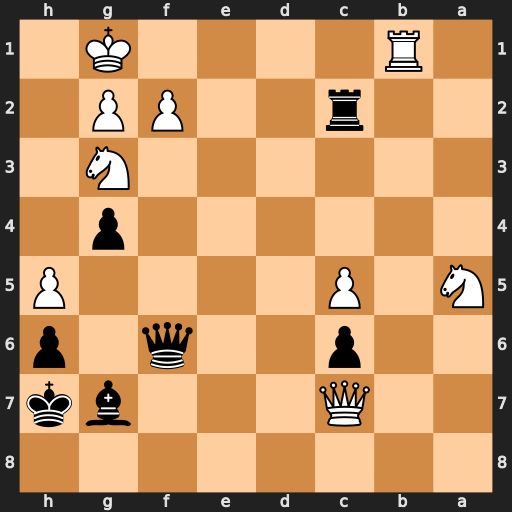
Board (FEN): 8/2Q3bk/2p2q1p/N1P4P/6p1/6N1/2r2PP1/1R4K1
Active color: b
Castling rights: -
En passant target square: -
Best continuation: Qxf2+ Kh2 Qxg2#